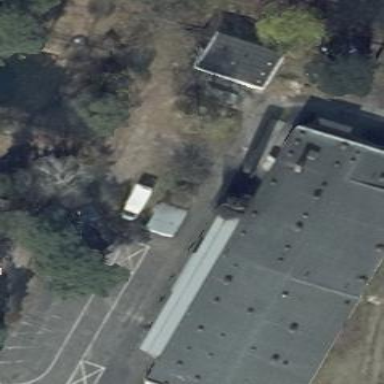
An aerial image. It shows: Industrial building.